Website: ulta-beauty
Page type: newsletter-management
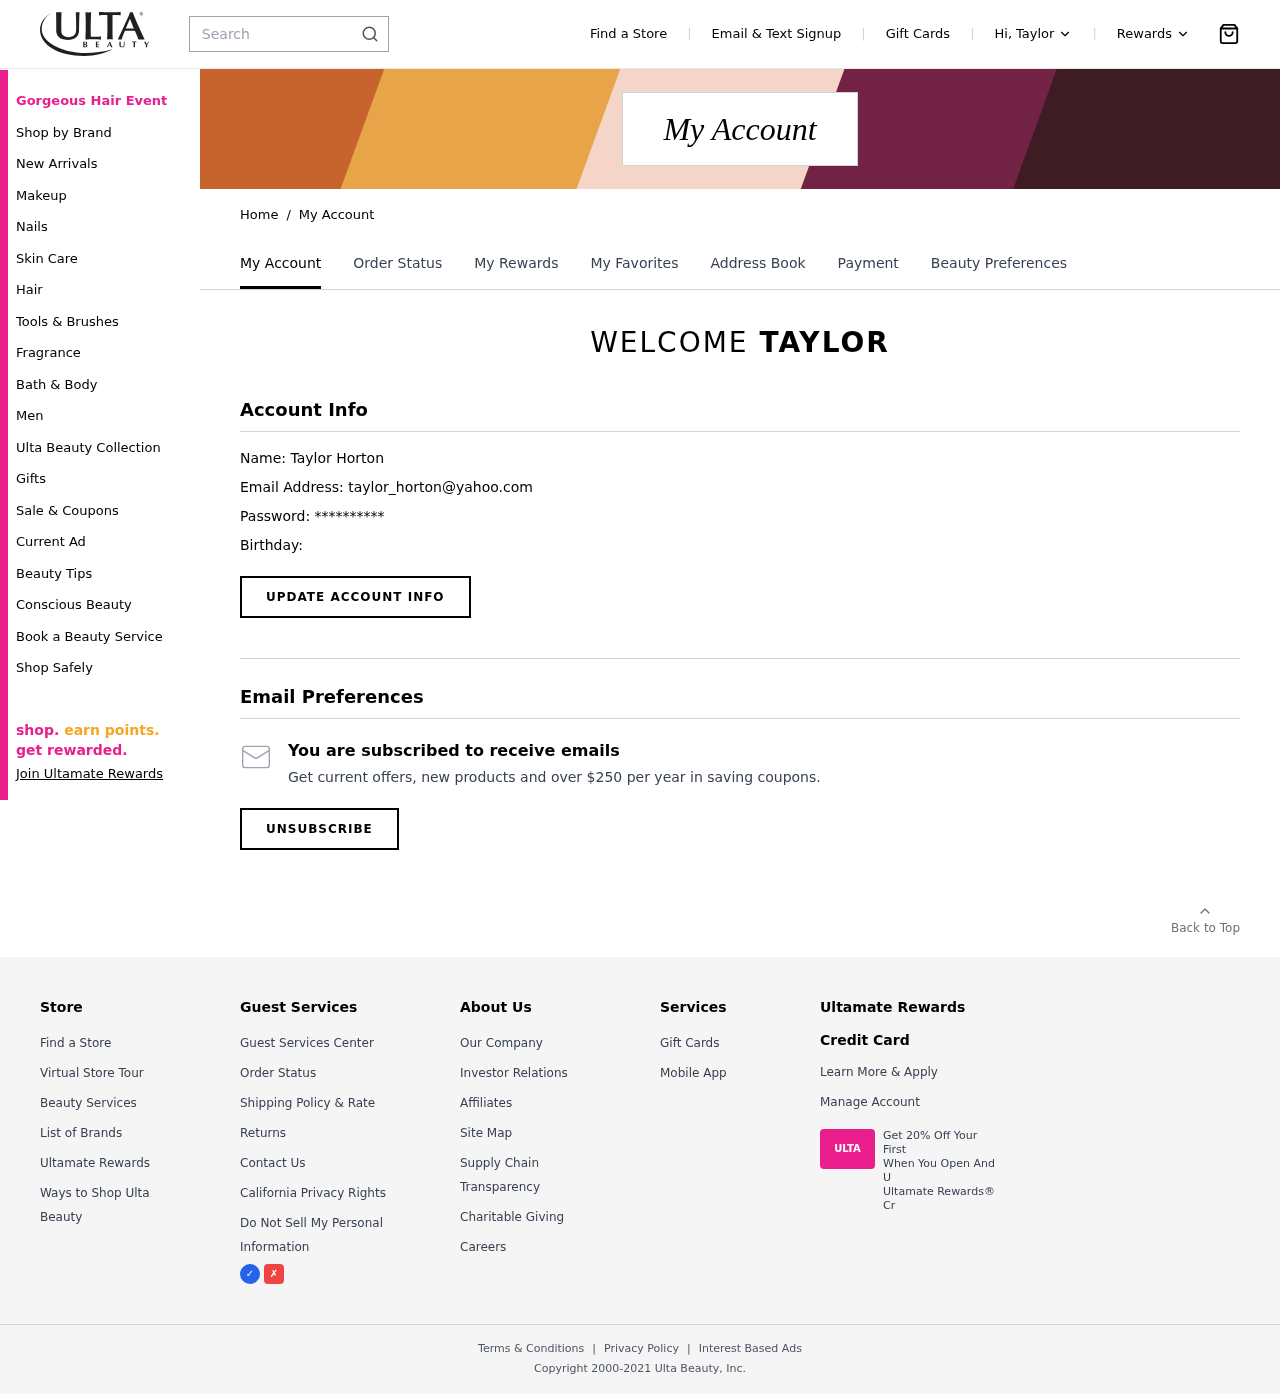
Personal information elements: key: PII_EMAIL
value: taylor_horton@yahoo.com
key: PII_FIRSTNAME
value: Taylor
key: PII_FIRSTNAME
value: TAYLOR
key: PII_FULLNAME
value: Taylor Horton
Search elements: key: HEADER_SEARCH
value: Search